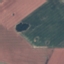
Land use / land cover: AnnualCrop